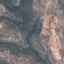
Land use / land cover: HerbaceousVegetation